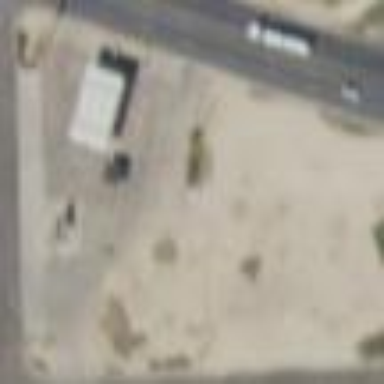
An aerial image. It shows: Commercial parking area.